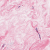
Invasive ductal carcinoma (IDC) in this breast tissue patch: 0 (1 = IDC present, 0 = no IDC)